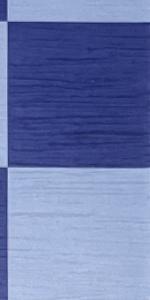
Label: Empty